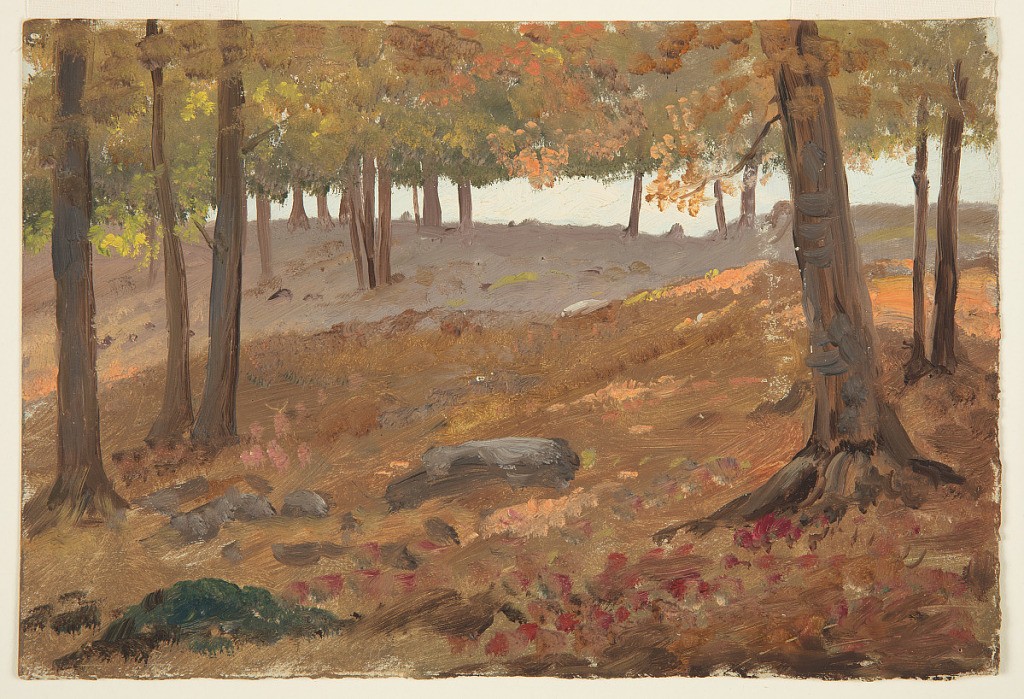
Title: Woods in Autumn
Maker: Frederic Edwin Church, American, 1826–1900
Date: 1870–80
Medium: Brush and oil paint on white paperboard
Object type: Drawing
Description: Landscape sketch showing a view of woods in autumn, possibly on the grounds of the artist's estate in Hudson, New York, known as Olana. Brown, rolling terrain in the foreground features stands of trees at left and right that frame a view of a more distant hillside, also covered in trees. Tree canopies are largely green with spots of red, orange, and yellow, implying early autumn. In the background, a stark white sky is visible beneath the canopy.